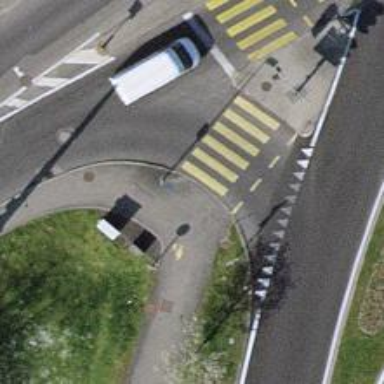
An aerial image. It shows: Zebra crossing with uncontrolled intersection and pedestrian island.